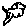
Label: house